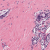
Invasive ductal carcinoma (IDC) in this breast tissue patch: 0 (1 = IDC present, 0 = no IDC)